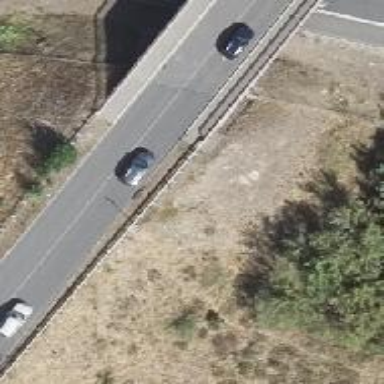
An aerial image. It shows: Secondary road with lane markings on asphalt bridge.